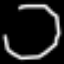
Label: octagon